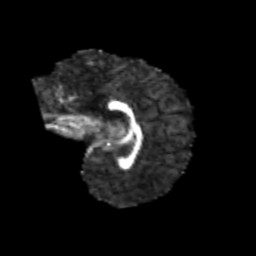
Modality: FA
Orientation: sagittal
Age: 7
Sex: female
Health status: healthy